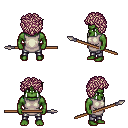
a pixel art fantasy rpg character, male body template, orc, green skin, white tunic, metal pants, white blonde curly afro hairstyle, spear, four views (front, back, left, right), 2x2 character sprite sheet, small pixel art, hard edges, no anti-aliasing